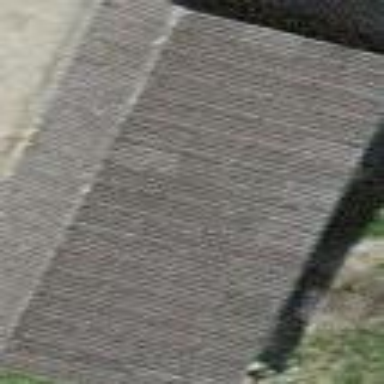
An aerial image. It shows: Shed.